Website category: university
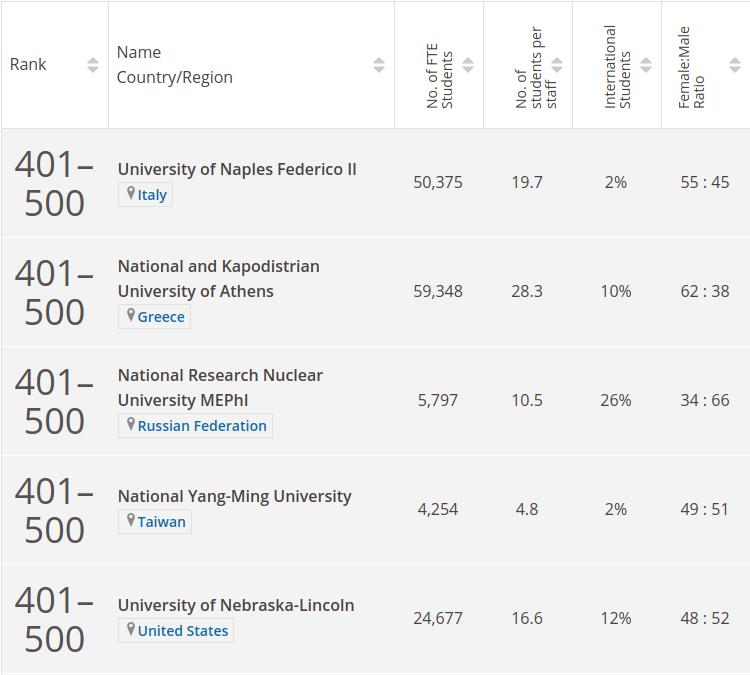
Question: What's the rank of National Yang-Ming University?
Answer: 401500

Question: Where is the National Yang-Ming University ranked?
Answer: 401500

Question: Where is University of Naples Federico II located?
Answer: Italy

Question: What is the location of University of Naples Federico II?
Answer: Italy

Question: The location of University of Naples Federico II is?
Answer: Italy

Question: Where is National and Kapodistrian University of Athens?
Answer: Greece

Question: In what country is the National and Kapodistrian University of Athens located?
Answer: Greece

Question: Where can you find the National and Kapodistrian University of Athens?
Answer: Greece

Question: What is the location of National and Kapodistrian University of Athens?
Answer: Greece

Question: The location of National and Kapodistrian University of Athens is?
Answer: Greece

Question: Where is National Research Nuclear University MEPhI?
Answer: Russian Federation

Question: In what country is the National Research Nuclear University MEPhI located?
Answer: Russian Federation

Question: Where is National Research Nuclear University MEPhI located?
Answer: Russian Federation

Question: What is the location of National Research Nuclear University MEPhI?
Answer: Russian Federation

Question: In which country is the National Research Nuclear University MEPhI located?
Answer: Russian Federation

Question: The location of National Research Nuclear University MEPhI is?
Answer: Russian Federation

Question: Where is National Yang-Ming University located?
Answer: Taiwan

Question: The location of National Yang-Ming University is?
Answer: Taiwan

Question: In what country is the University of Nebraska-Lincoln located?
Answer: United States

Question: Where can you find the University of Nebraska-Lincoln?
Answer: United States

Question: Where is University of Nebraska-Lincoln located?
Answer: United States

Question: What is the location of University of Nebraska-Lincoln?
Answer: United States

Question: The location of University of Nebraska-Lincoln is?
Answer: United States

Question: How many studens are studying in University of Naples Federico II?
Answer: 50,375

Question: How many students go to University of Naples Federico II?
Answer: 50,375

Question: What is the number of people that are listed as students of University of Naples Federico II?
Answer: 50,375

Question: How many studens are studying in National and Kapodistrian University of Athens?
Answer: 59,348

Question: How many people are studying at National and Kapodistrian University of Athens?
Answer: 59,348

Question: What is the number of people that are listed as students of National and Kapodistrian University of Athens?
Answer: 59,348

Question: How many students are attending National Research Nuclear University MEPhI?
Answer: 5,797

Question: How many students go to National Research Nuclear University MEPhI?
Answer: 5,797

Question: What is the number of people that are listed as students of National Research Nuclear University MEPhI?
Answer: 5,797

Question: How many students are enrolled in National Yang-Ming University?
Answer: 4,254

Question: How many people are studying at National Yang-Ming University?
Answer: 4,254

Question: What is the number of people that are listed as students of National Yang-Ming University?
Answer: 4,254

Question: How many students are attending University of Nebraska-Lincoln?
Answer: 24,677

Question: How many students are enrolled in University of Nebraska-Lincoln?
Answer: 24,677

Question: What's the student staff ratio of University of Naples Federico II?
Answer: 19.7

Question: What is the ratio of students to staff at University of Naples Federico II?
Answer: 19.7

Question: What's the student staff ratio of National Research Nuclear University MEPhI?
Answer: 10.5

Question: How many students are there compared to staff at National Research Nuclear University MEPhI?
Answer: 10.5

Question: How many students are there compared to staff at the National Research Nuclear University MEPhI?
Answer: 10.5

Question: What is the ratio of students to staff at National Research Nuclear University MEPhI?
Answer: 10.5

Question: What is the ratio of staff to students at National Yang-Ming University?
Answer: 4.8

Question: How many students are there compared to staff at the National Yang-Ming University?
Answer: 4.8

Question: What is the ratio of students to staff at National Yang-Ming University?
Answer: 4.8

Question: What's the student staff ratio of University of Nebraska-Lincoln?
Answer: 16.6

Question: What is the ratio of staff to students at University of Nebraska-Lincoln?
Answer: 16.6

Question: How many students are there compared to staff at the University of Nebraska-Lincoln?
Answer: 16.6

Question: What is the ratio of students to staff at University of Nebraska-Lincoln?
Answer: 16.6

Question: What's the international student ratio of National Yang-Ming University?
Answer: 2%

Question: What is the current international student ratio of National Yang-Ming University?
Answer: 2%

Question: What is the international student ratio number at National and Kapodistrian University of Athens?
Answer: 10%

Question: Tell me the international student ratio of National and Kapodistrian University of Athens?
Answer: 10%

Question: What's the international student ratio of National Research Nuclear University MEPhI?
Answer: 26%

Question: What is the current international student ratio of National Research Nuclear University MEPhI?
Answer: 26%

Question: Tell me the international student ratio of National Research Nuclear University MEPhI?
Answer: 26%

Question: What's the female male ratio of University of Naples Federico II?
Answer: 55 : 45

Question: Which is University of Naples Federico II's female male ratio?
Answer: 55 : 45

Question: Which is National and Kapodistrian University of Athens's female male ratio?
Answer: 62 : 38

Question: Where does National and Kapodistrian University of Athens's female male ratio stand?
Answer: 62 : 38

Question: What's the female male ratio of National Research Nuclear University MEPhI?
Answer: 34 : 66

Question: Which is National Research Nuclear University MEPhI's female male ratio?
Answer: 34 : 66

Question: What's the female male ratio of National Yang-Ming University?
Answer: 49 : 51